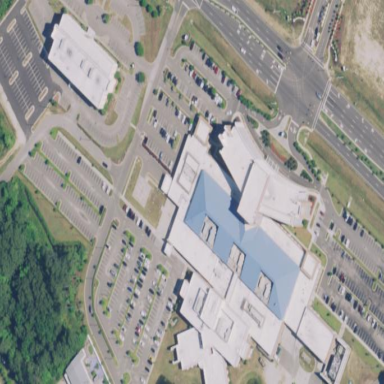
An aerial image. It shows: Healthcare facility identified as hospital.